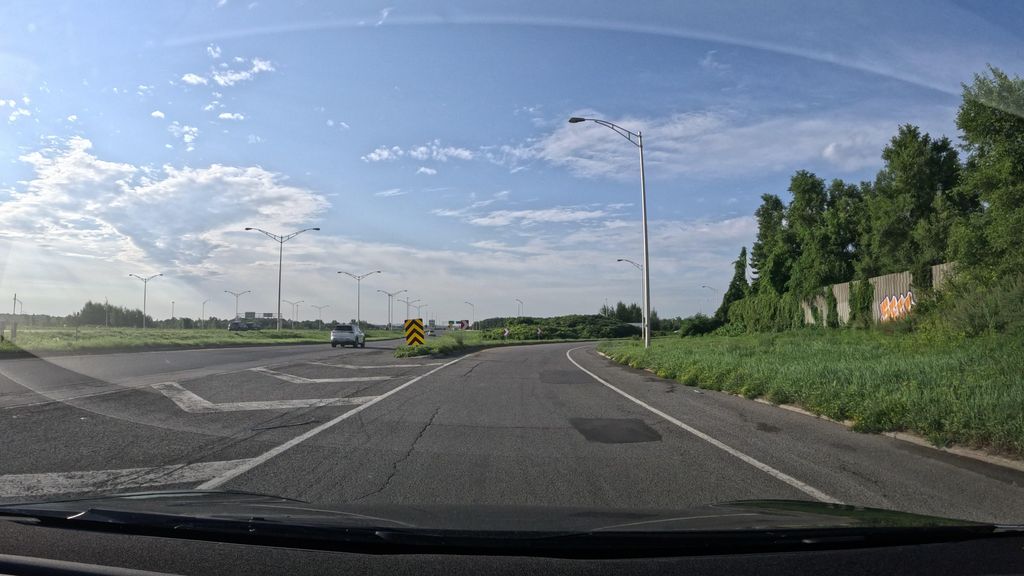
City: montreal